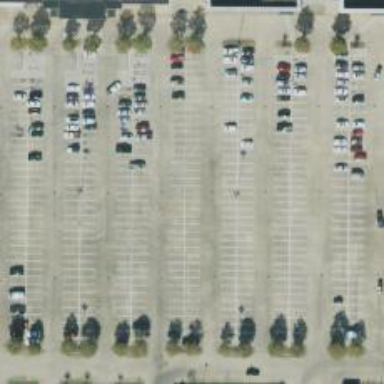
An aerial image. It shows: Parking space.